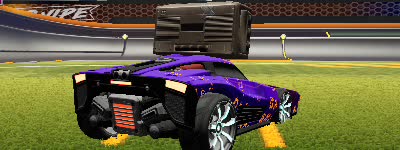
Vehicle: breakout